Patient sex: M
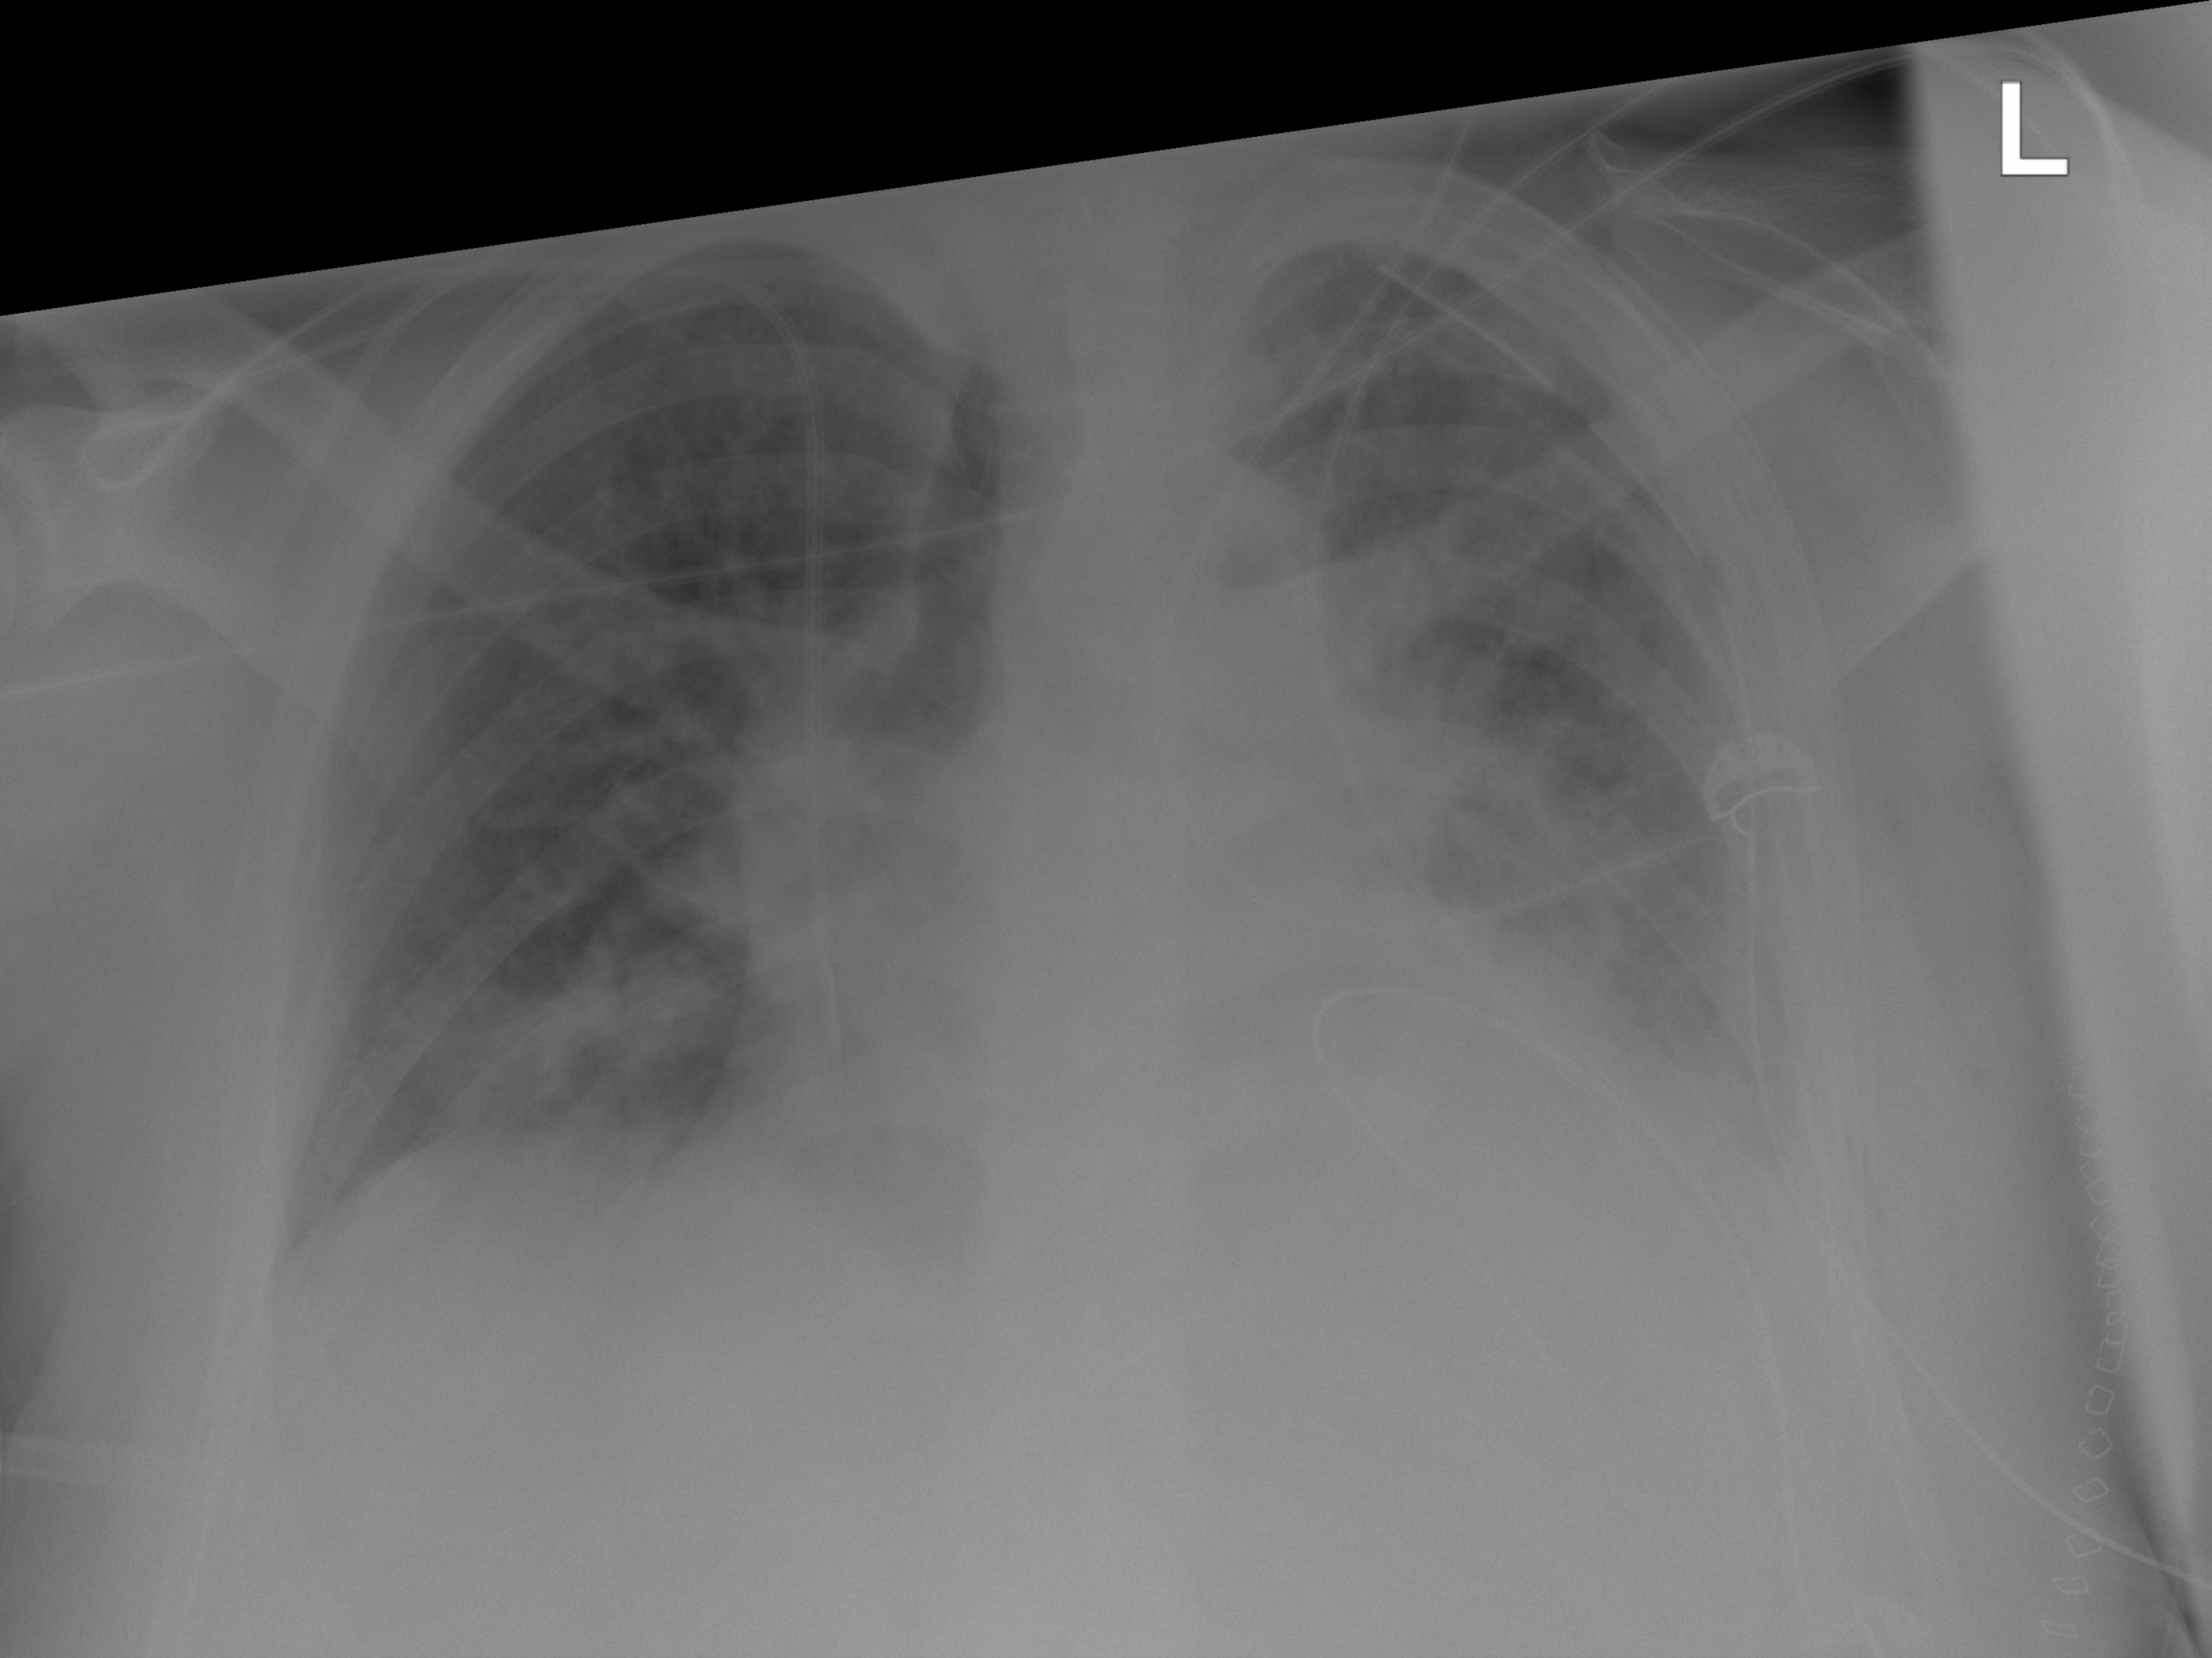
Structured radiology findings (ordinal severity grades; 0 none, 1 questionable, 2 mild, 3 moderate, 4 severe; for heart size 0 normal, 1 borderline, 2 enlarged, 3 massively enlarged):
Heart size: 2
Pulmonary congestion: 0
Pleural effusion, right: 0
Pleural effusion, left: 2
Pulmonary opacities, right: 2
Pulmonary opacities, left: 1
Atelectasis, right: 0
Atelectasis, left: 2